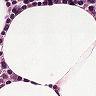
Metastatic tissue present: no